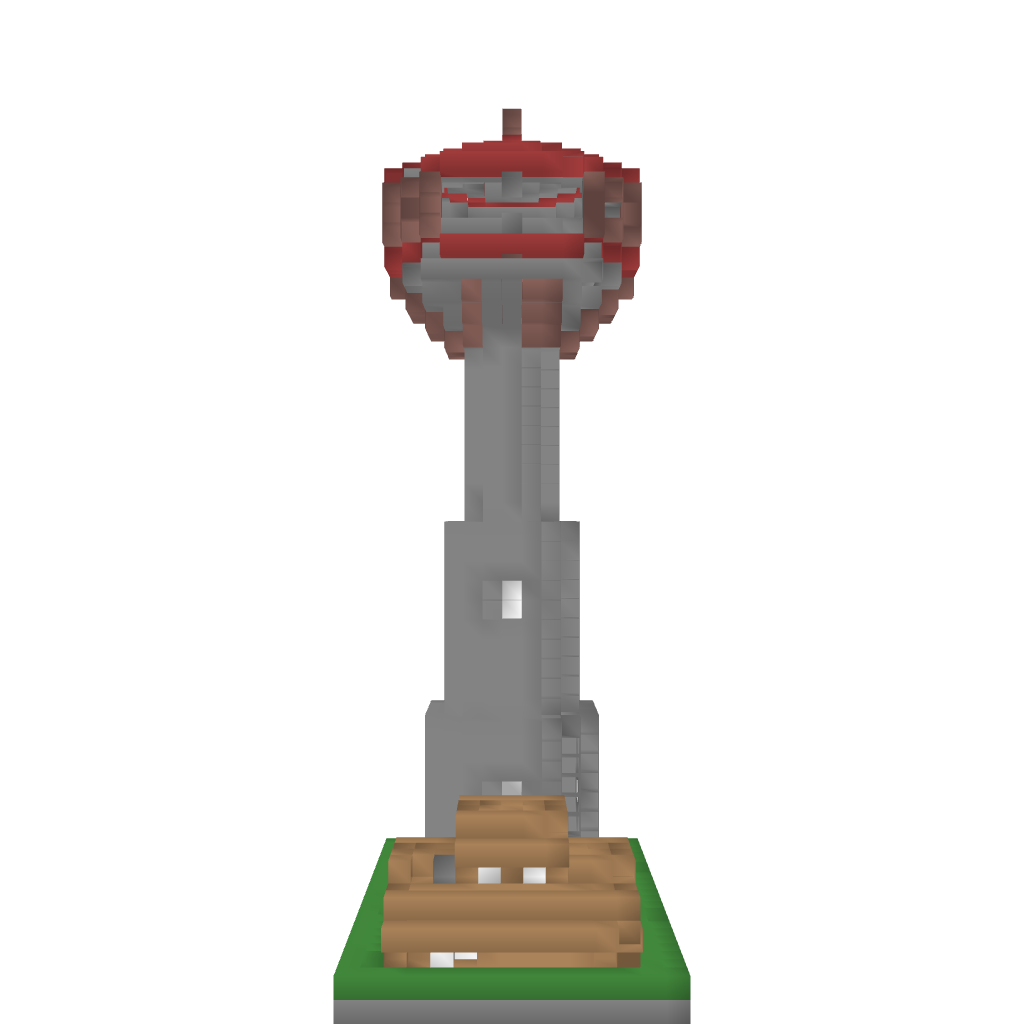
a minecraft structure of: Lighthouse With Keeper's Home bad low quality